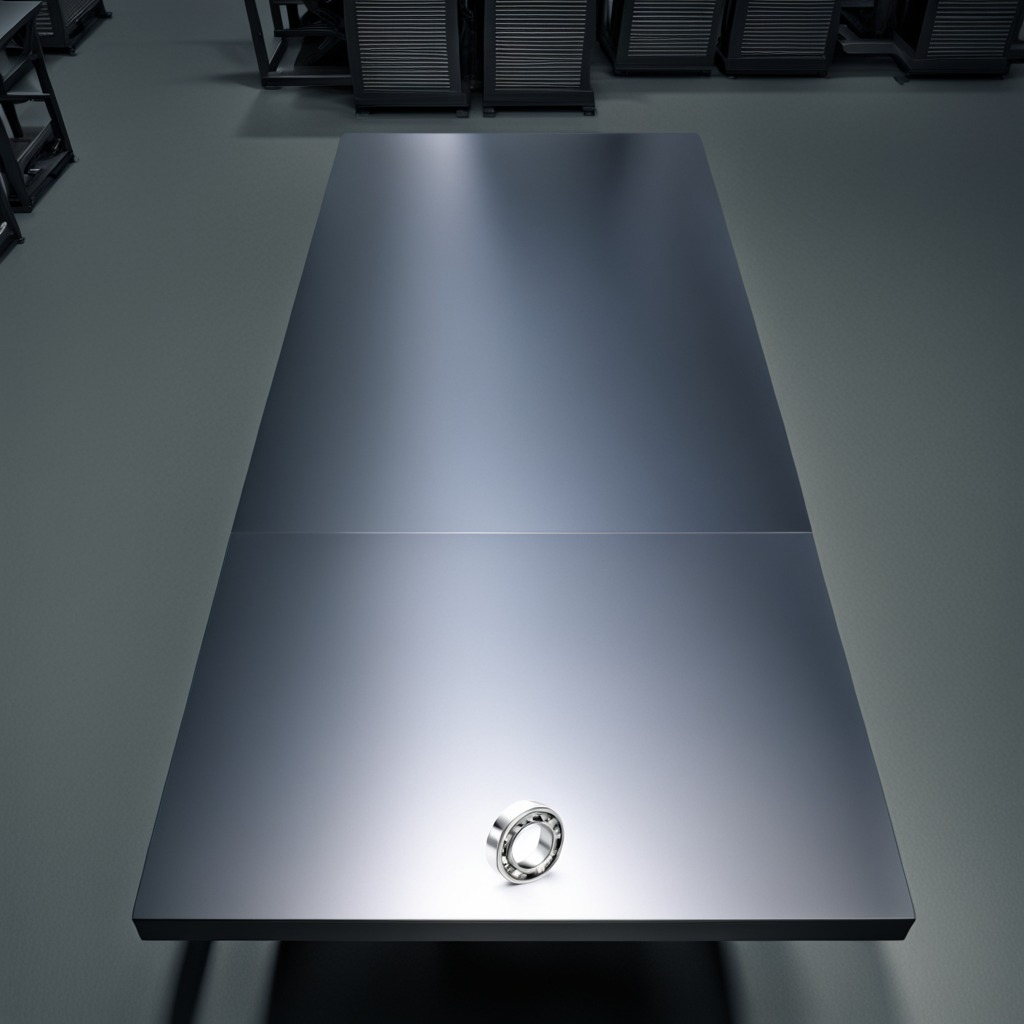
A metal ball bearing is lying on a clean empty table in a basement in the evening soft directional lighting on the tabletop realistic grain studio-quality clarity centered framing